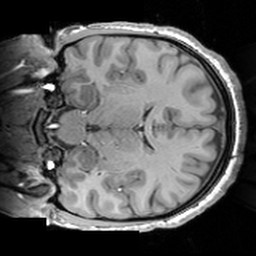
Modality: T1w
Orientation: coronal
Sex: female
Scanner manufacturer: siemens
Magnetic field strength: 3 T
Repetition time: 1.63 s
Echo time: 0.00311 s